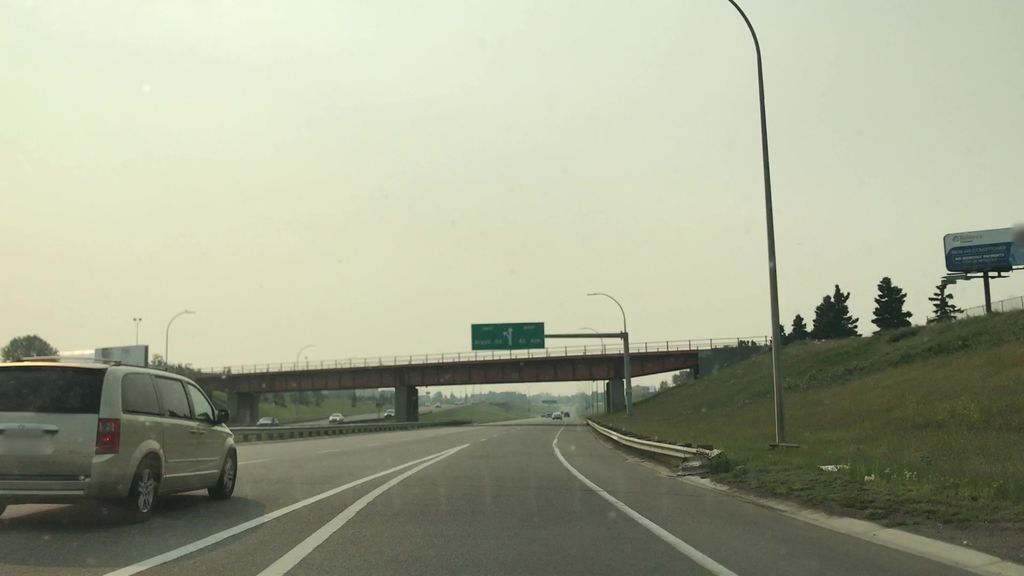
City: edmonton